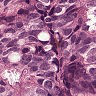
Metastatic tissue present: yes